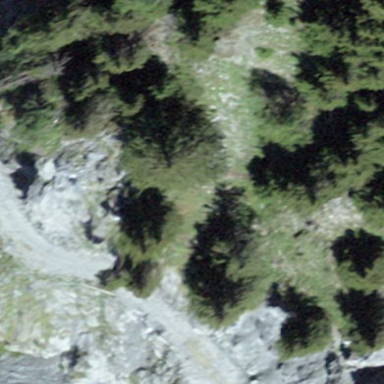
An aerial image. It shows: Forest with needle-leaved trees.